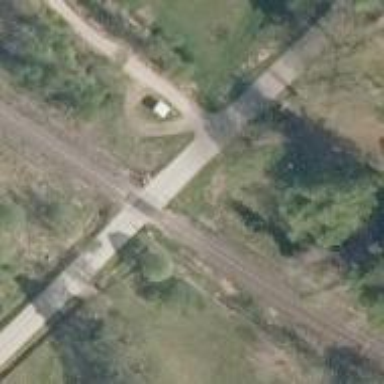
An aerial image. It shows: Level crossing with light signals and saltire markings.